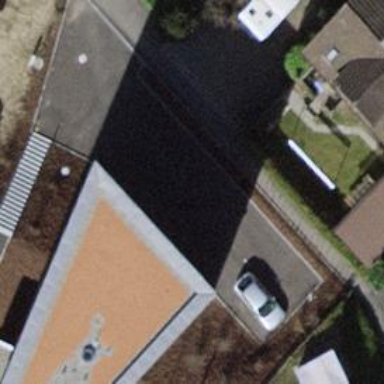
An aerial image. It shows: Cycle barrier.